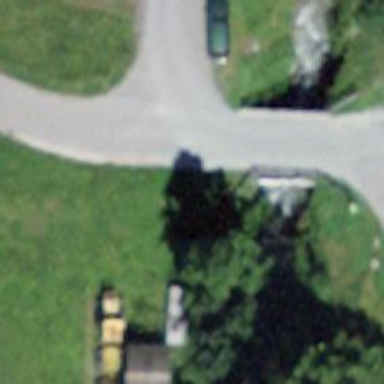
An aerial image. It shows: Unclassified road.